Field crop: tomato
Growth stage: 1
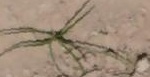
Species: cyperus